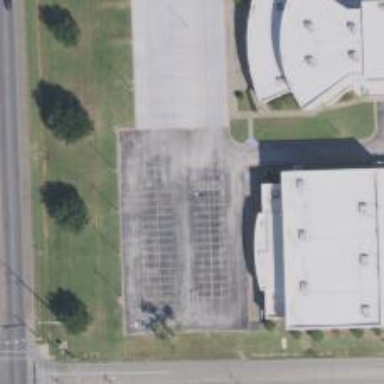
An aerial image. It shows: Parking space.